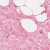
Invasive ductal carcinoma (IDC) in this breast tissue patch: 0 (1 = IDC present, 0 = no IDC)